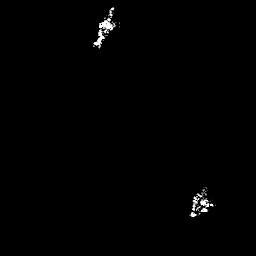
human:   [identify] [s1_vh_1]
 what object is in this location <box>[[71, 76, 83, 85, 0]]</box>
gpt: <ref>1 medium ship at the bottom right</ref>